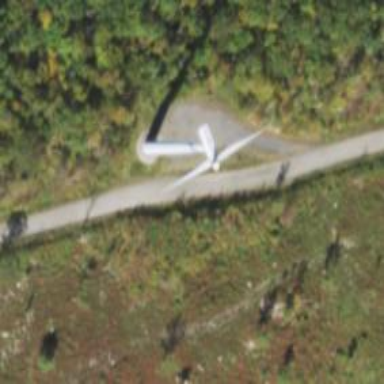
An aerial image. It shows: Wind generator with horizontal axis. The generator is wind turbine.